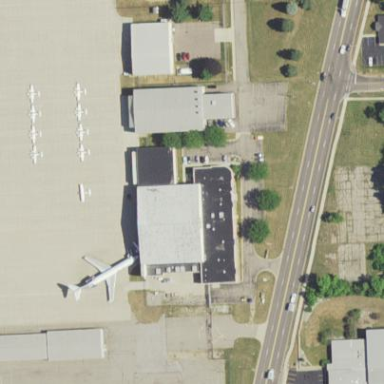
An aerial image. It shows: Building that is hangar at the airport.